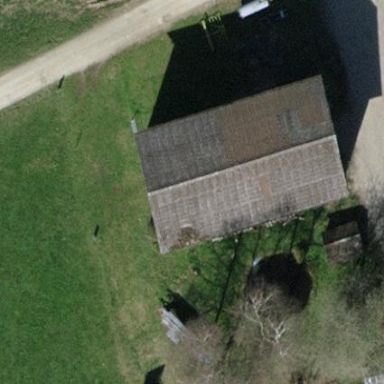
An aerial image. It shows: Farm auxiliary building with gabled roof.